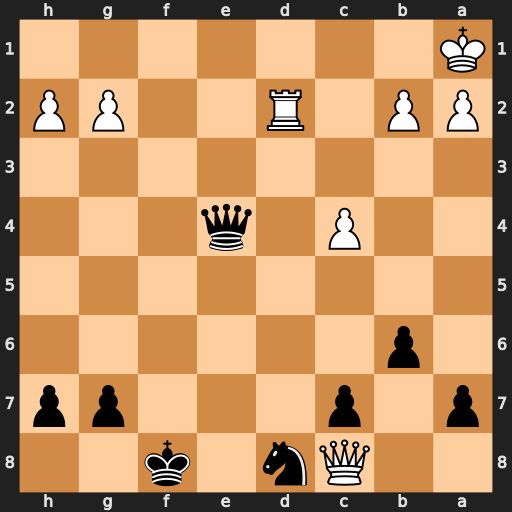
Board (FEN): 2Qn1k2/p1p3pp/1p6/8/2P1q3/8/PP1R2PP/K7
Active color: b
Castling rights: -
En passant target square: -
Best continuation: Qe1+ Rd1 Qxd1#